Question: Does anyone know if Firebug rounds the offset top and left when they give us the below panel?
The reason I ask is because I am having trouble with using offsets that have decimal places and I am wondering whether Firebug rounds or floors these values.
I tried to have a look at the source code but couldn't pinpoint where offset calculations were being made.
Any help appreciated.

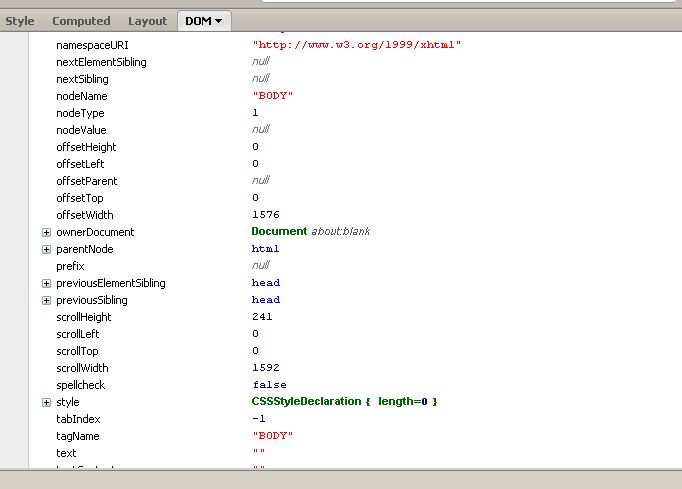
Answer: According to the <URL>.
but when I deal with decimal values for pixels I always floor because rounding up may break the layout.
This question may also help: <URL>